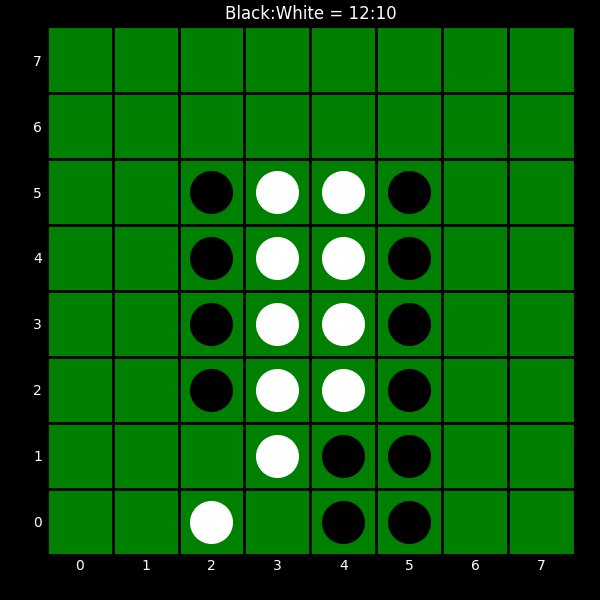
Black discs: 12
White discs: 10